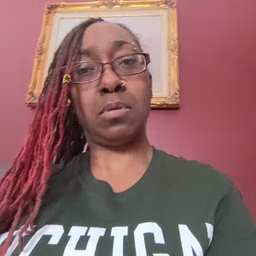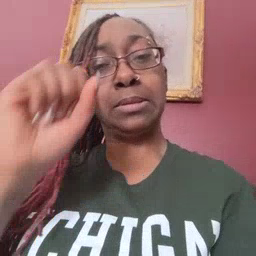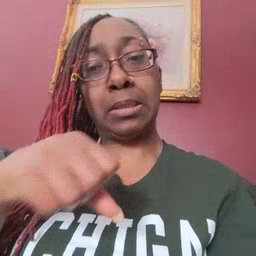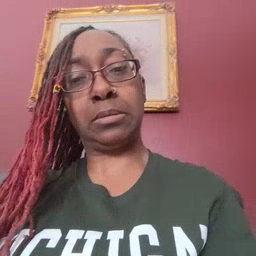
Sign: yes